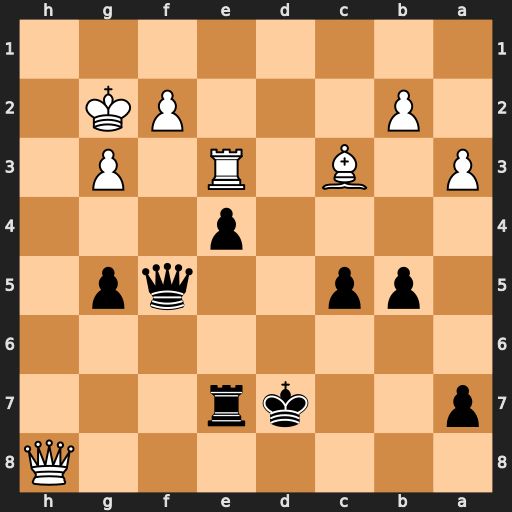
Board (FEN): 7Q/p2kr3/8/1pp2qp1/4p3/P1B1R1P1/1P3PK1/8
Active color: b
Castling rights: -
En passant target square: -
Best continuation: Rh7 g4 Qxg4+